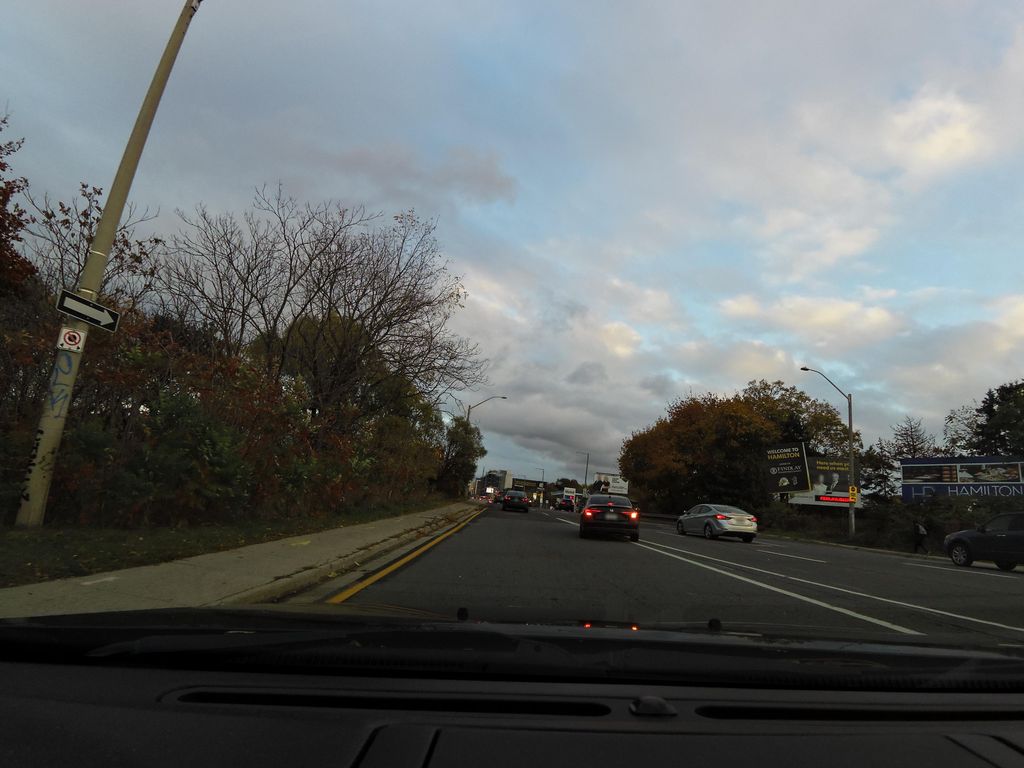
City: hamilton